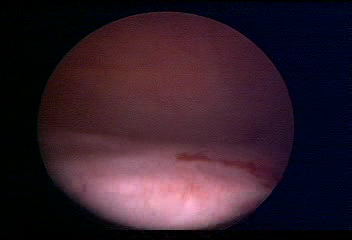
Modality: WLC
Class: Normal mucosa
Bladder cancer association: No